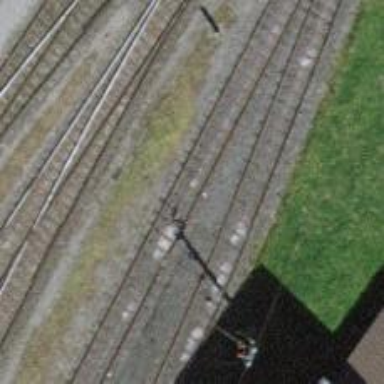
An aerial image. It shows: Rail yard with electrified contact lines for railway operations.